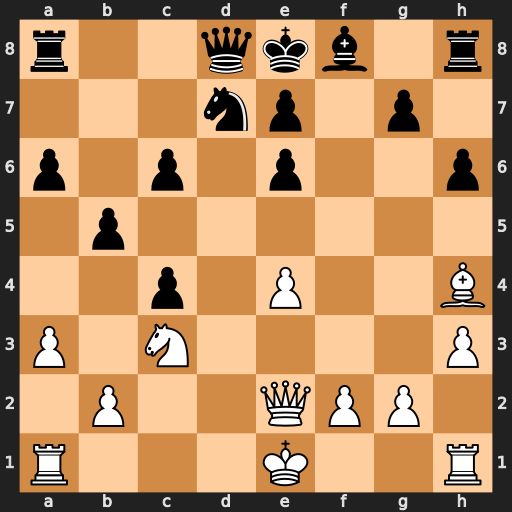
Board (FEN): r2qkb1r/3np1p1/p1p1p2p/1p6/2p1P2B/P1N4P/1P2QPP1/R3K2R
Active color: w
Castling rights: KQkq
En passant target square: -
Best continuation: Qh5+ g6 Qxg6#